Question: This might be fairly simple but yet i cant seem to find out how to do it.
I got a nice plot with a group of lines of values in it.
The 'y' represents an amount, the 'x' represents dates.
The problem is simple, there so many dates that they are printed on top of each other.

The code :
'''
sp = rbind(sp1,sp2,sp3,sp4)
pm = ggplot(data = sp, aes(x = date,
y = amount,
colour=sm,
group=sm)) +
geom_line()
'''
How can I make the x axis only print for example every 5 dates instead of all of them?
Thanks in advance!
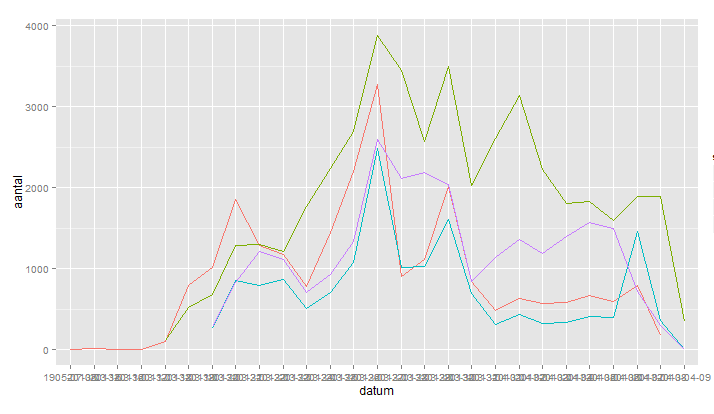
Answer: '''
library(scales)
sp = rbind(sp1,sp2,sp3,sp4)
pm = ggplot(data = sp, aes(x = date, y = amount, colour=sm, group=sm)) +
geom_line() +
scale_x_date("x axis title", breaks = "5 years")
'''
scale_x_date will sort out the x axis labels for you. To specify the label intervals use the scales packages as above. (p.s your dates need to be of class Date, POSIXct or POSIXlt)